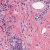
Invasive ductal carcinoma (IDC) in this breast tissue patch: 0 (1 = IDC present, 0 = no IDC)